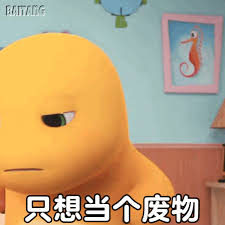
Label: nailong